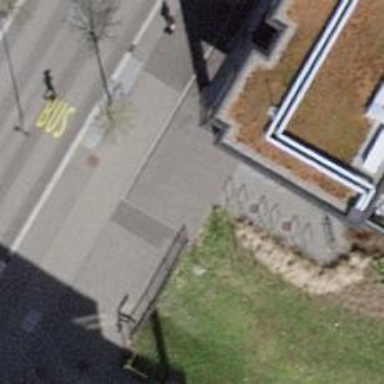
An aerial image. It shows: Bicycle parking area.